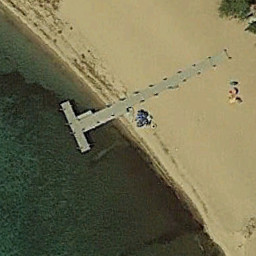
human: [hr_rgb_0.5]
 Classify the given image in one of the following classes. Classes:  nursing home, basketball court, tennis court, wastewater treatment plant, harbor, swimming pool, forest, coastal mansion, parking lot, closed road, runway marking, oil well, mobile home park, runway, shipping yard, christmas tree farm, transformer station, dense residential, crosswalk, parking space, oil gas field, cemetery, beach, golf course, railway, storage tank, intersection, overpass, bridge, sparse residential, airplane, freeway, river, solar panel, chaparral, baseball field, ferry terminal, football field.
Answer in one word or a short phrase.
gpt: ferry terminal